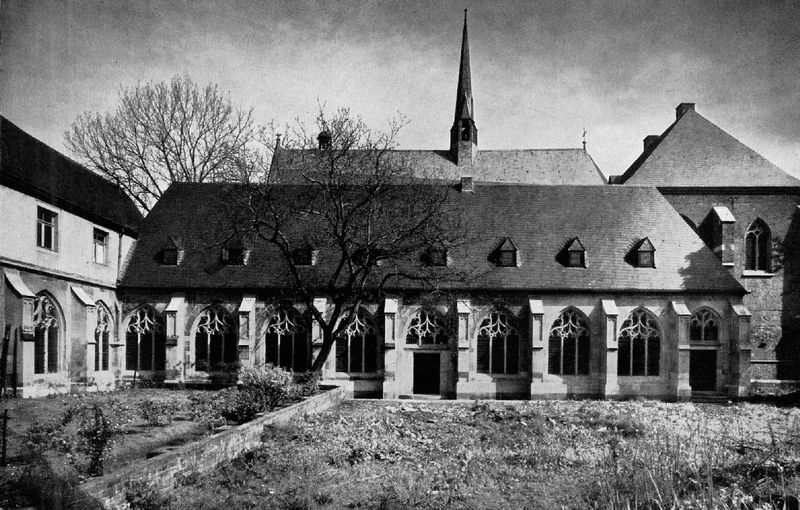
Titel: Kartäuserkirche St. Barbara in Köln
Standort: Köln (EU - D - NRW)
Schlagwörter: baum, himmel, wolken, bäume, kirchturm, fenster, hell, pfeiler, schwarz, tür, weiss, anlage, dach, gebäude, gras, schloss, architektur, büsche, kirche, gotik, turm, garten, bewölkt, fassade, dächer, mauer, kahl, hof, foto, fotografie, bögen, gang, innenhof, glockenturm, kloster, dachfenster, gauben, schwarz weiss, reihe, gotisch, spitzbogen, spitzbögen, mittelalter, chor, abtei, krankenhaus, durchbrochen, fesnter, kreuzgang, maßwerk, komplex, stützpfeiler, wandelgang, dachreiter, verwildert, daächer, zisterzienser, schwarweiss, dormitorium, klostergang, kreuzgarten